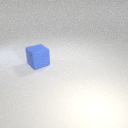
large blue rubber cube